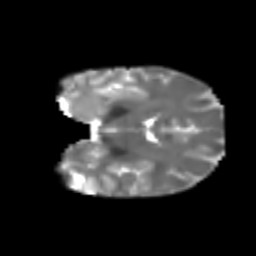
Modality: T2w
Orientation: coronal
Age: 21
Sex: female
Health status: healthy